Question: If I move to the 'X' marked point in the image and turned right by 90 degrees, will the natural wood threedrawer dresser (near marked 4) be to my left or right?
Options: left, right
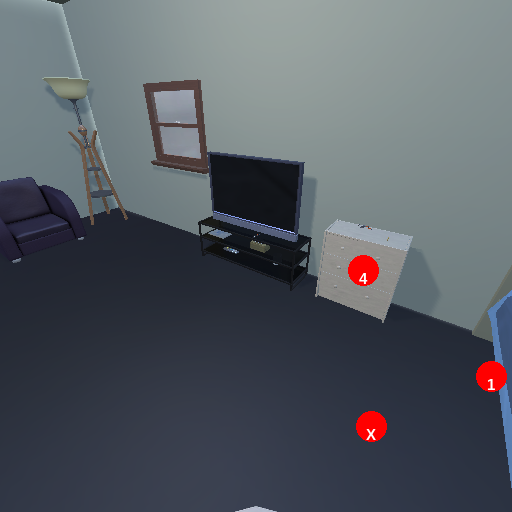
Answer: left